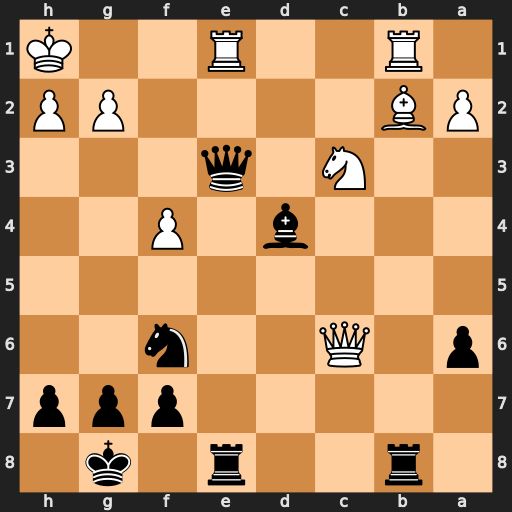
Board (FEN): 1r2r1k1/5ppp/p1Q2n2/8/3b1P2/2N1q3/PB4PP/1R2R2K
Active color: b
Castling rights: -
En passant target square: -
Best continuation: Qxe1+ Rxe1 Rxe1#